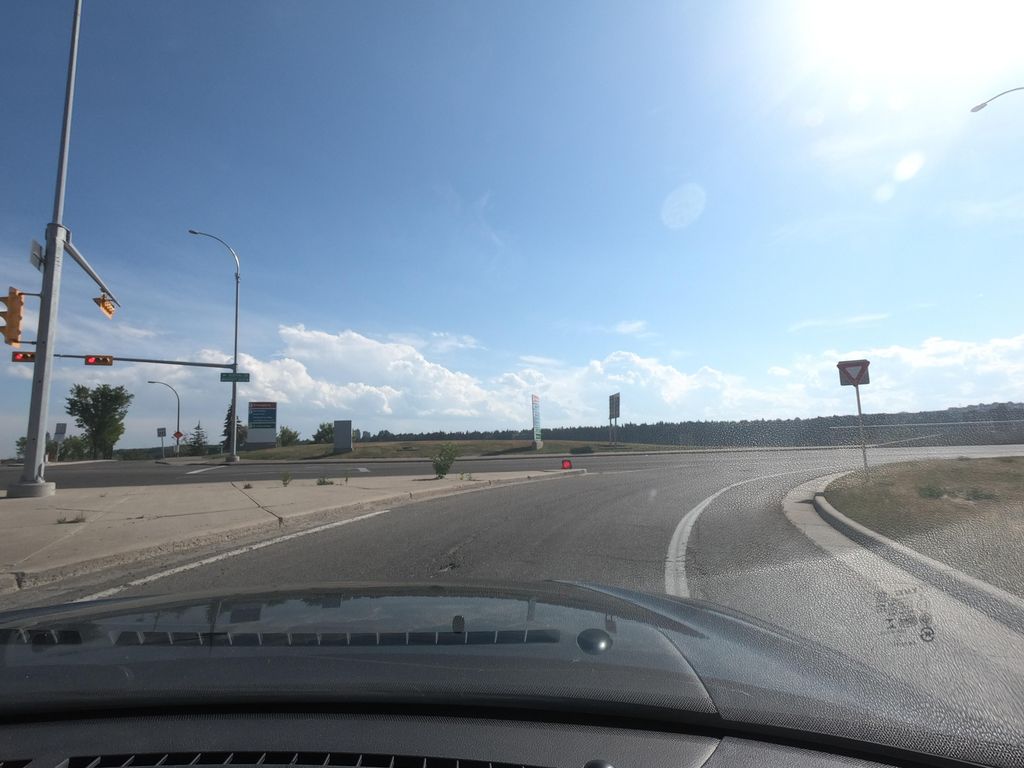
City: calgary